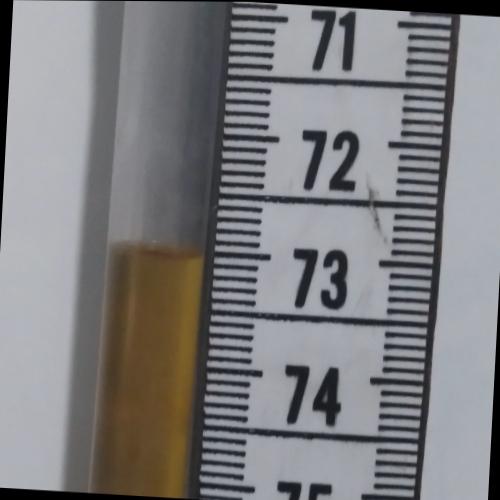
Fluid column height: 73.0 cm